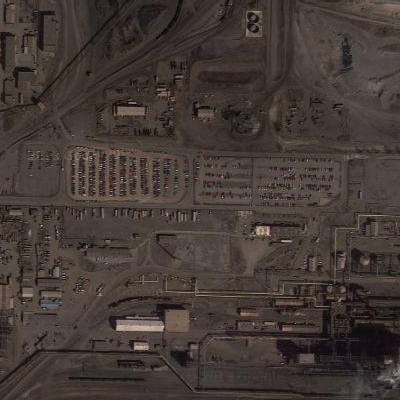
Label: Parking